Question: I have the following query:
'''
SELECT services.name as Service, services.logo_name as Logo, packages.name as Package
FROM 'client_services'
INNER JOIN services ON service_id = services.id
INNER JOIN packages ON packages.id = package_id
WHERE client_id = 1
ORDER BY services.sort_id
'''
Well in I have 5 results that need to be shown. 2 of them are NULL for package_id. When I run the query, it only shows 3 results, the ones that have a set package_id.
If there is no package, I just want it to show up blank, but the rest of the information is important so I still need the record to show.

Do I need to change anything in my query to get that to work?
Thanks!
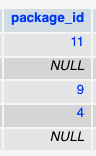
Answer: change one line:
'''
LEFT JOIN packages ON packages.id = package_id
'''